Question: I'm having a scenario like :
1) I want to create Http POST request and for this I'm having the data, please see this image:

2) As you can see in the above image, I have to create post a request with the mentioned body and also I'm getting response named: token. How to create post request and fetch this token response?.
3) That token response will allow me to login into myapp.
I'm newbie to this scenario. I have tried some code by my own but still getting confuse in how to combine my app delegate code with this POST Request Code.
'''
@IBAction func signinaction(_ sender: Any) {
self.username.resignFirstResponder()
self.password.resignFirstResponder()
if (self.username.text == "" || self.password.text == "") {
let alertView = UIAlertController(title: "Login failed",
message: "Wrong username or password." as String, preferredStyle:.alert)
let okAction = UIAlertAction(title: "Try Again!", style: .default, handler: nil)
alertView.addAction(okAction)
self.present(alertView, animated: true, completion: nil)
return
}
// Check if the user entered an email
if let actualUsername = self.username.text {
// Check if the user entered a password
if let actualPassword = self.password.text {
// Build the body message to request the token to the web app
self.bodyStr = "username=<PHONE>&password=1234&grant_type=password" + actualUsername + "&password=" + actualPassword
// Setup the request
let myURL = NSURL(string: "http://ezschoolportalapi.azurewebsites.net/token")!
let request = NSMutableURLRequest(url: myURL as URL)
request.httpMethod = "POST"
request.setValue("application/x-www-form-urlencoded", forHTTPHeaderField: "Content-Type")
request.setValue("application/json", forHTTPHeaderField: "Accept")
request.httpBody = bodyStr.data(using: String.Encoding.utf8)!
let task = URLSession.shared.dataTask(with: request as URLRequest) {
(data, response, error) -> Void in
if data?.count != 0
{
do {
let tokenDictionary:NSDictionary = try JSONSerialization.jsonObject(with: data!, options:.allowFragments) as! NSDictionary
print(tokenDictionary)
// Get the token
let token:String = tokenDictionary["access_token"] as! String
// Keep record of the token
let userdefaults = UserDefaults()
let saveToken = userdefaults.set(token, forKey: "access_token")
userdefaults.synchronize()
// Dismiss login view and go to the home view controller
DispatchQueue.main.async {
self.dismiss(animated: true, completion: nil)
}
}
catch {
// Wrong credentials
// Reset the text fields
self.username.text = ""
self.password.text = ""
// Setup the alert
let alertView = UIAlertController(title: "Login failed",
message: "Wrong username or password." as String, preferredStyle:.alert)
let okAction = UIAlertAction(title: "Try Again!", style:.default, handler: nil)
alertView.addAction(okAction)
self.present(alertView, animated: true, completion: nil)
return
}
}
}
task.resume()
}
}
}
'''
'''
let appDelegate = UIApplication.shared.delegate as! AppDelegate appDelegate.gotoMainvc()
'''
if I use directly this code then in any of the case I'm able to switch over to my home screen it doesn't matter whether m using this POST Request code or not. Please Help.
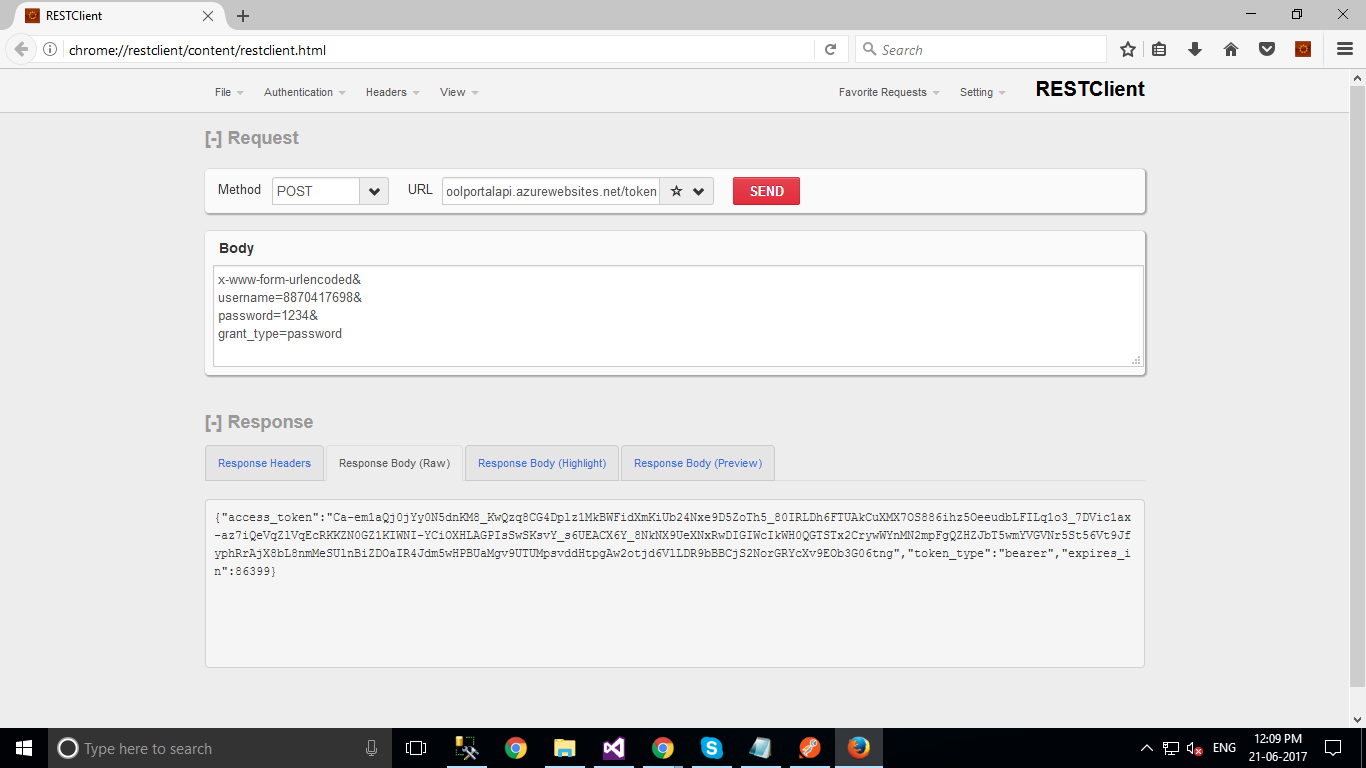
Answer: You are hard coding the username and password in 'bodyStr' update it to
'''
self.bodyStr = "username=" + actualUsername + "&password=" + actualPassword + "&grant_type=password"
'''
Update the statements inside 'do' with
'''
do {
let tokenDictionary:NSDictionary = try JSONSerialization.jsonObject(with: data!, options:.allowFragments) as! NSDictionary
print(tokenDictionary)
// Get the token
if let authToken = tokenDictionary["access_token"] as? String{
self.token = authToken
UserDefaults.standard.set(accessToken, forKey: "access_token")
UserDefaults.standard.synchronize()
DispatchQueue.main.async {
self.dismiss(animated: true, completion: nil)
}
}
}
'''
You can implement a function like isUserLoggedIn which will return true if token is saved in userDefaults. You need to check whether the user has logged in in the appDelegate's 'applicationdidFinishLaunchingWithOptions'.Like
'''
func application(_ application: UIApplication, didFinishLaunchingWithOptions launchOptions: [UIApplicationLaunchOptionsKey: Any]?) -> Bool {
if isUserLoggedIn(){
//showHomeViewController
} else{
//showLoginViewController
}
return true
}
func isUserLoggedIn() -> Bool{
if let accessToken = UserDefaults.standard.object(forKey: "access_token") as? String {
if (accessToken.characters.count)! > 0{
return true
} else {
return false
}
}
else {
return false
}
}
'''